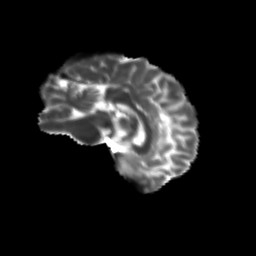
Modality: T2w
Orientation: sagittal
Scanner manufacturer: siemens
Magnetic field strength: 3 T
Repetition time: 9.2 s
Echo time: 0.084 s